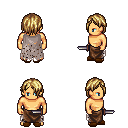
a pixel art fantasy rpg character, male body template, human, tanned skin, gray tattered cape, robe skirt, blonde bangs hairstyle, brown slippers, dagger, four views (front, back, left, right), 2x2 character sprite sheet, small pixel art, hard edges, no anti-aliasing